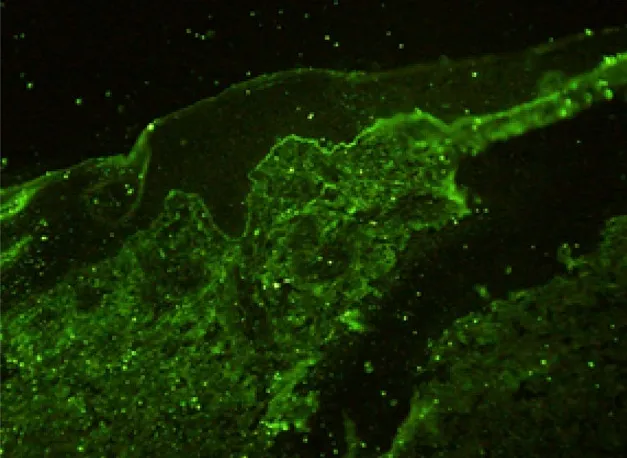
IgG immunoglobulin deposits along the dermo-epidermal junction.
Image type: pathology (immunostaining)